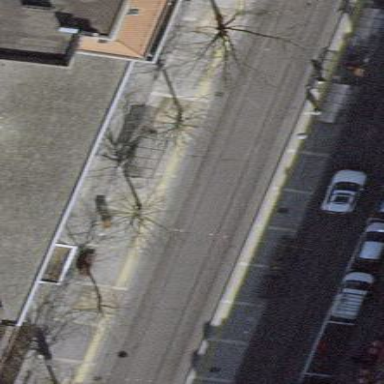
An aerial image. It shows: Concrete platform with shelter for public transport at railway platform.